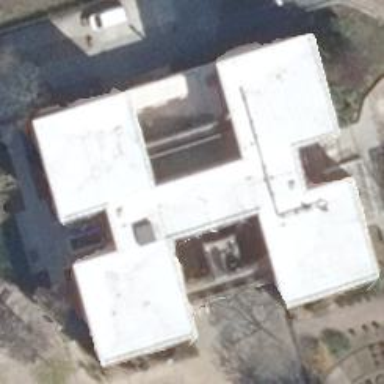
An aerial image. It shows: Kindergarten building.